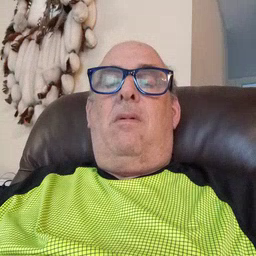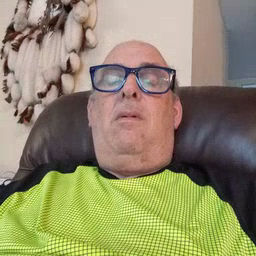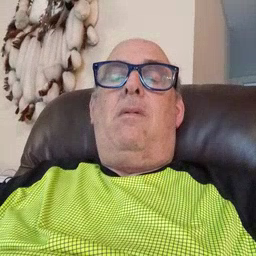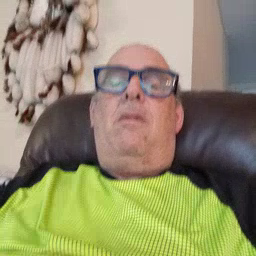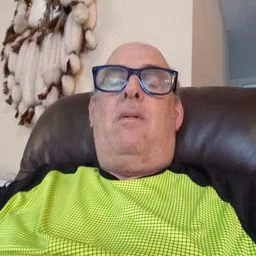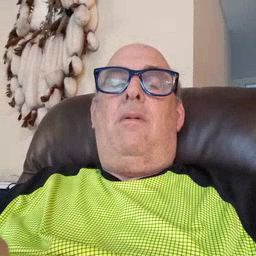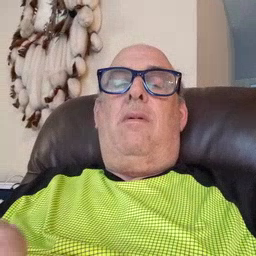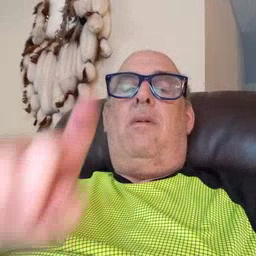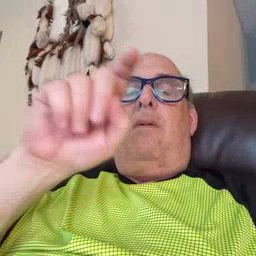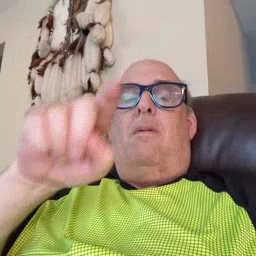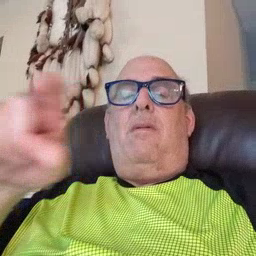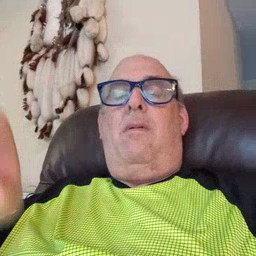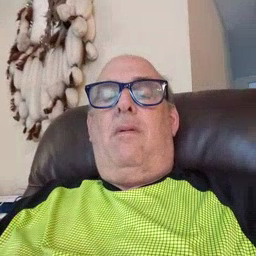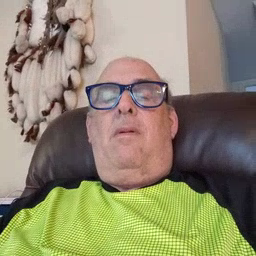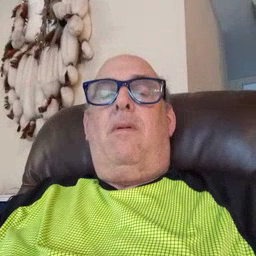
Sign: closet